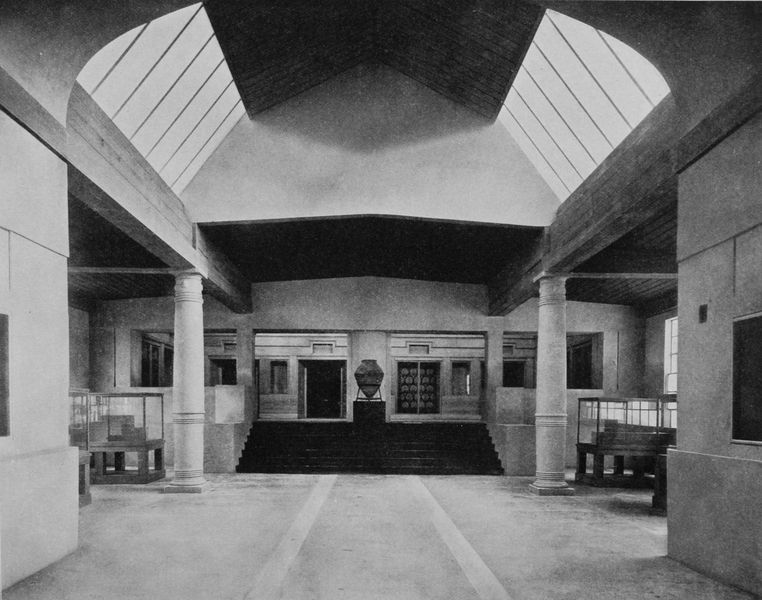
Titel: Innenräume zur Muhammedanischen Ausstellung, München
Künstler: Rupert von Miller
Schlagwörter: schatten, weiß, fenster, glas, grau, licht, schwarz, säule, säulen, tür, dach, gebäude, haus, wand, architektur, sockel, innenraum, kirche, decke, amphore, krug, skulptur, vase, türen, moderne, modern, linien, saal, treppe, jugendstil, stufe, stufen, tor, halle, foto, fotografie, wände, orient, münchen, vitrine, altar, ausstellung, trepe, museum, wien, weltausstellung, träger, art deco, islam, sakral, basilika, kubus, oberlicht, vitrinen, synagoge, eingangsbereich, oberlichter, muhamedanisch, sched